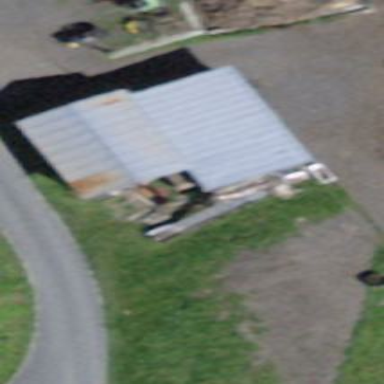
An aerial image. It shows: Shed building.